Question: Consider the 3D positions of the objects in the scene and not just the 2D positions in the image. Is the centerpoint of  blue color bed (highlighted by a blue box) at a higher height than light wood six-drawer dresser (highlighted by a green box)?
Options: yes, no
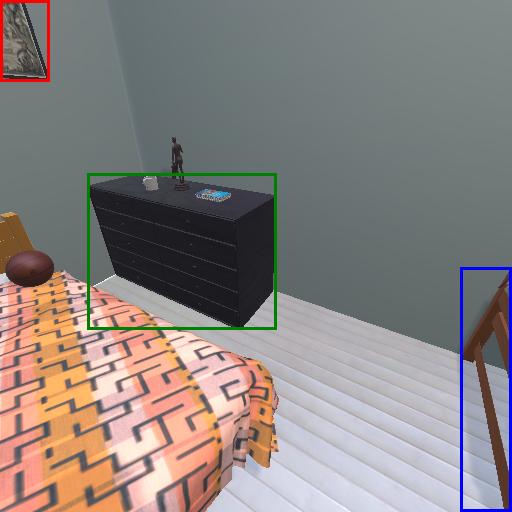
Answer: yes